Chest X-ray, PA view. Patient: 67 years old, sex M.
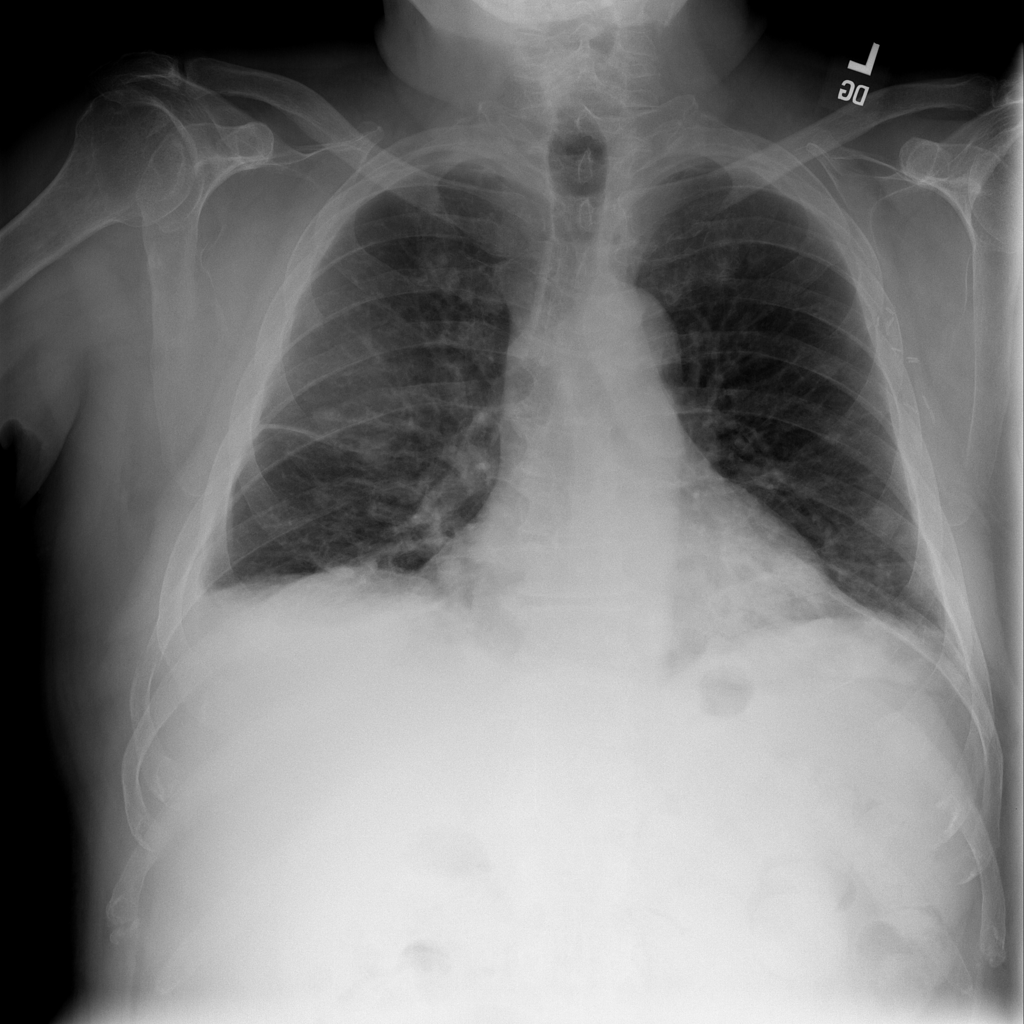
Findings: Effusion, Pleural_Thickening